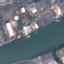
Label: River